Current action and preconditions to check: trajectory_clear

Your task: For each precondition in the list above, predict whether it will hold at this action.

Consider the current scene as observed from the mobile robot's camera, and analyze the predicted future states of all dynamic agents (e.g., people, animals, vehicles, or any moving entities) within the NEXT SECOND.

IMPORTANT: Only answer "very likely" if you are absolutely certain—based on strong, clear evidence—that a dynamic agent will violate the precondition in the predicted future state. Do NOT answer "very likely" for unlikely, ambiguous, or low-probability risks.

Ask yourself for each precondition: Is there a high probability, with clear and convincing evidence, that the predicted future states of any dynamic agent will interfere with the predicted future state of the currently executing action within the NEXT SECOND, causing that precondition to fail?

Assess the risk level based on these predictions. Use "likely" or "very likely" if motions create a clear risk of interference.

Use "neutral" or "improbable" if agents are nearby but their predicted paths are clearly diverging or non-conflicting.

Failure Risk Categories: "very improbable", "improbable", "neutral", "likely", "very likely"

Answer Format: Output ONLY the probability_of_failure value from these categories: "very improbable", "improbable", "neutral", "likely", "very likely"

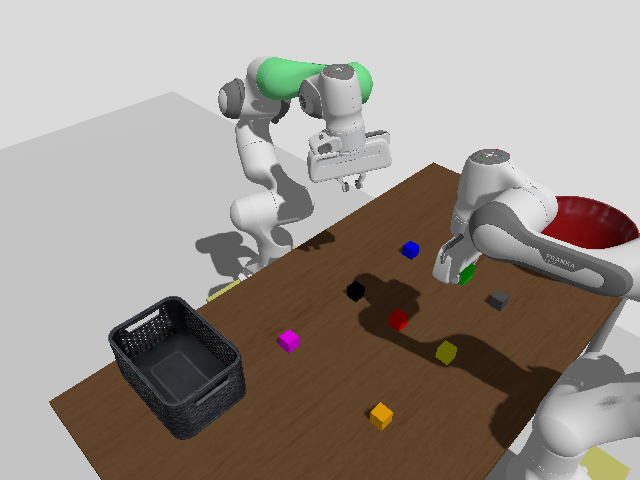

Answer: very improbable